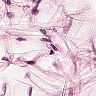
Metastatic tissue present: no